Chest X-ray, AP view. Patient: 43 years old, sex M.
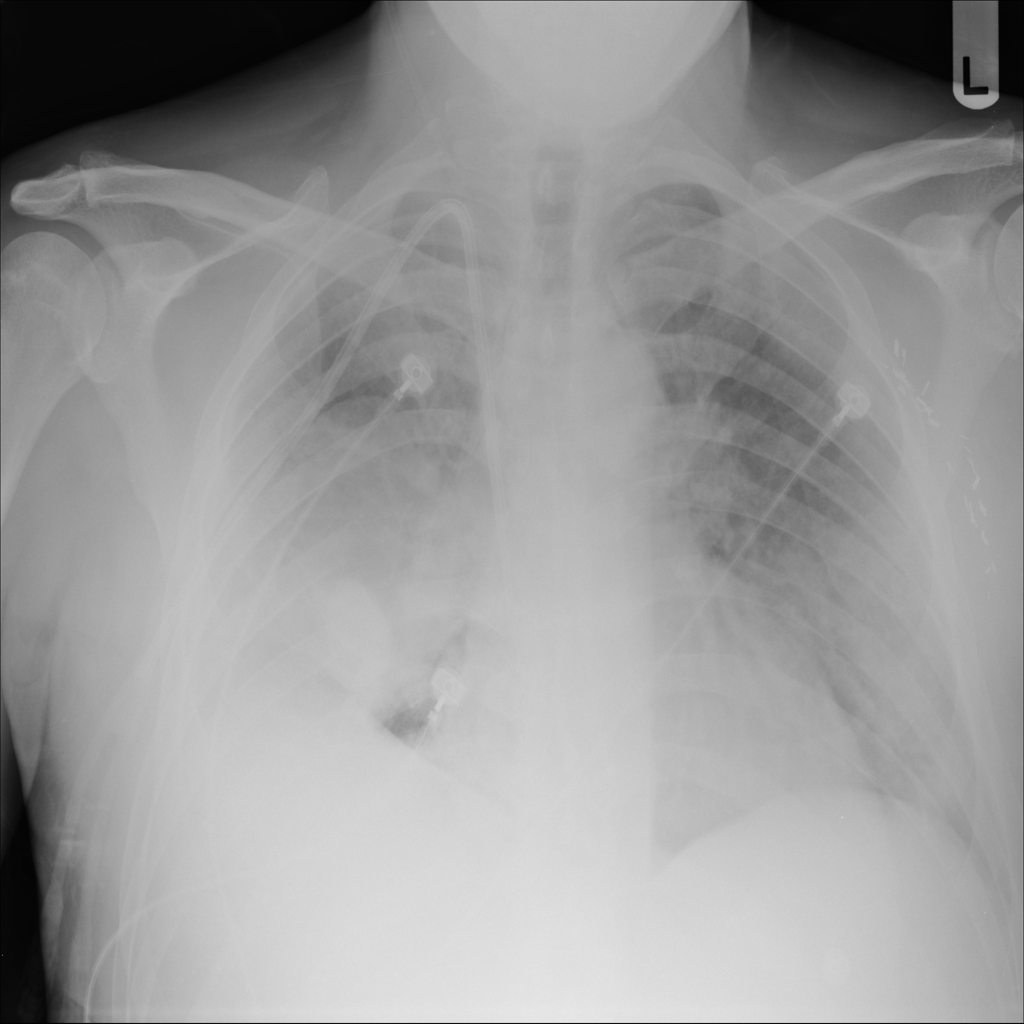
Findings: Mass